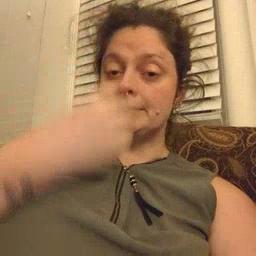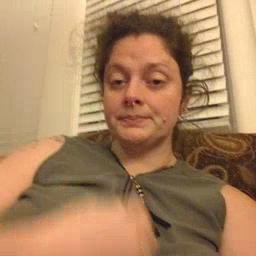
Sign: sleep